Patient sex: M
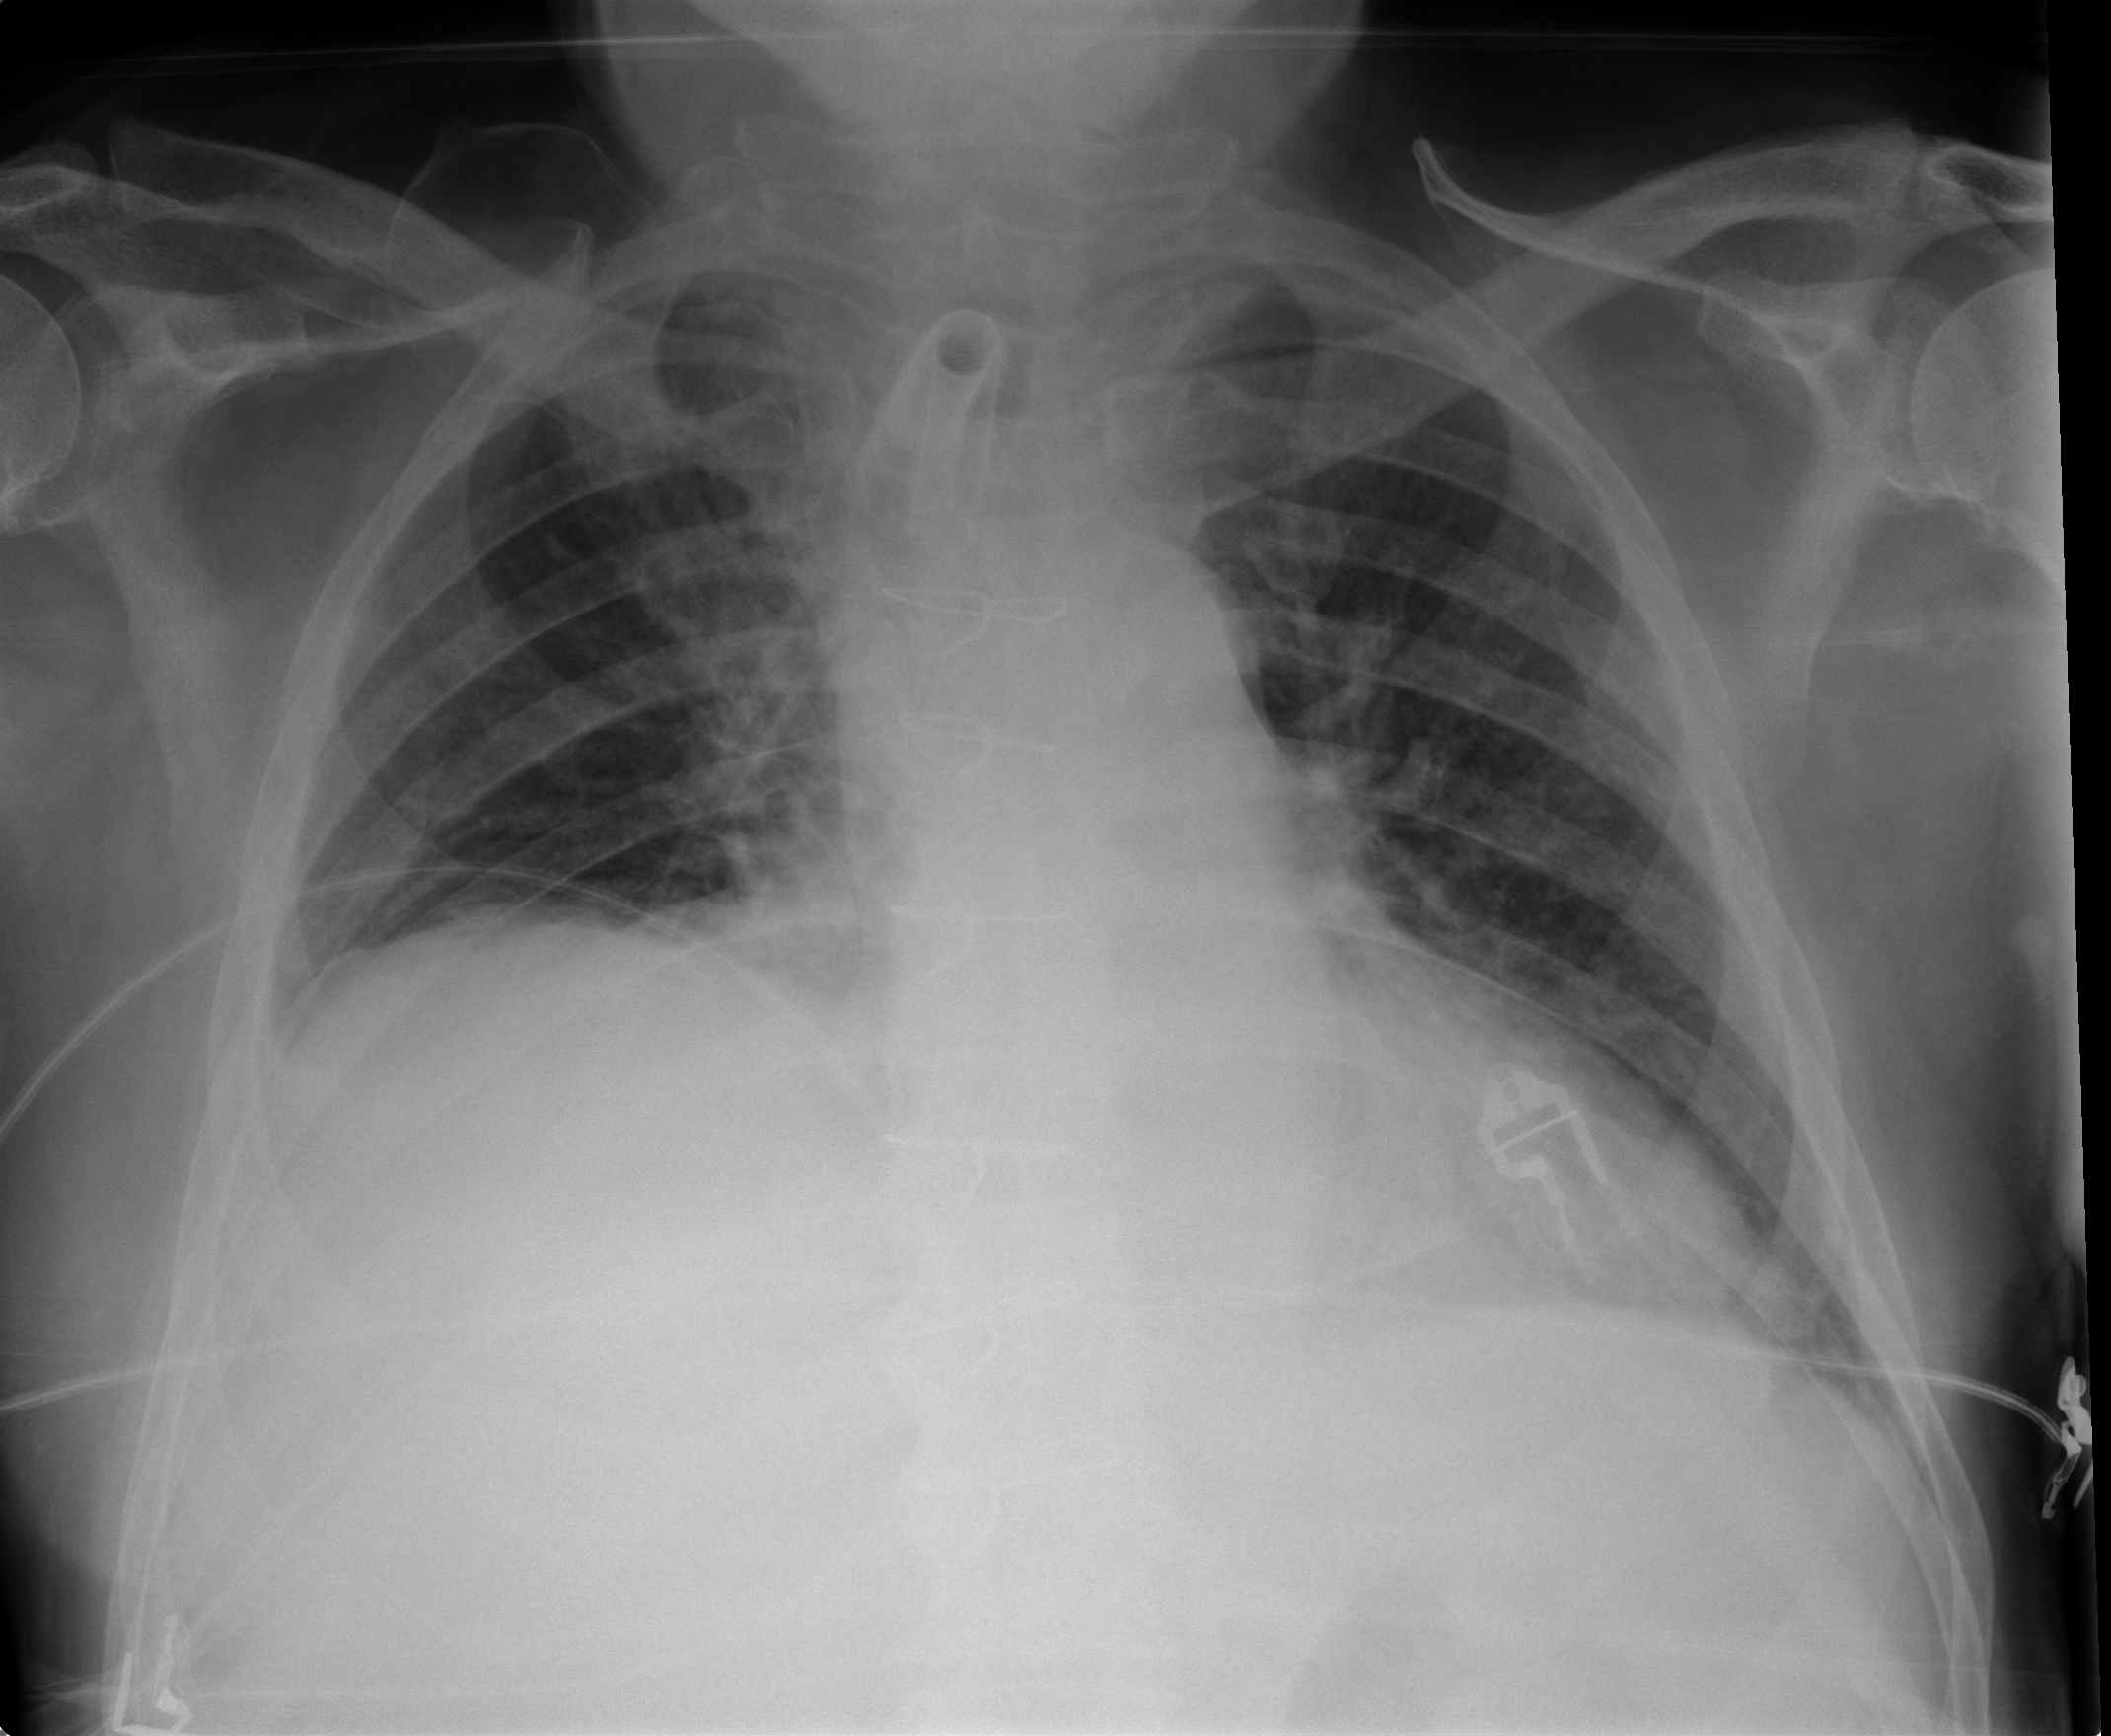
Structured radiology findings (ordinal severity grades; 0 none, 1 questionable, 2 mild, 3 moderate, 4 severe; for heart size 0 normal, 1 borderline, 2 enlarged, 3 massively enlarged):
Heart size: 1
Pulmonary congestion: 1
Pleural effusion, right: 0
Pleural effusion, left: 0
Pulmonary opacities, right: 0
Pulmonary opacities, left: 0
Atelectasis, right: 2
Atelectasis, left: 2